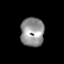
Tissue: prostate
Cell type: T cells
Senescence score: 0.3462
Nuclear area (px): 668
Mean DAPI intensity: 145.749